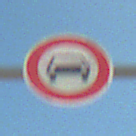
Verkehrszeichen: VerbotKraftwagen
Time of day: MorningAfternoon
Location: Outdoor (RoadRail)
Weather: PartlyCloudy
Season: NotSpecified
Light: Natural